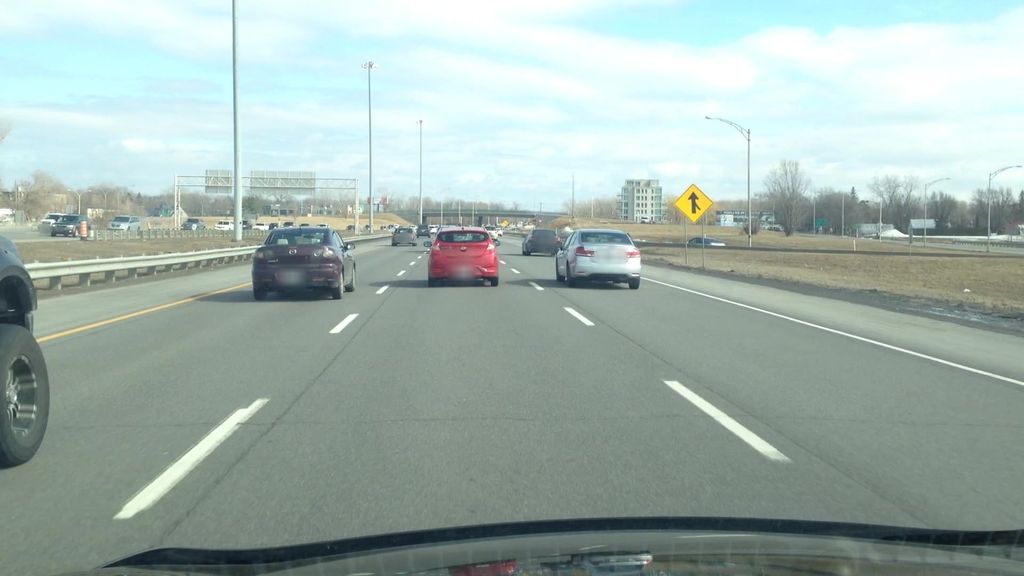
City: montreal